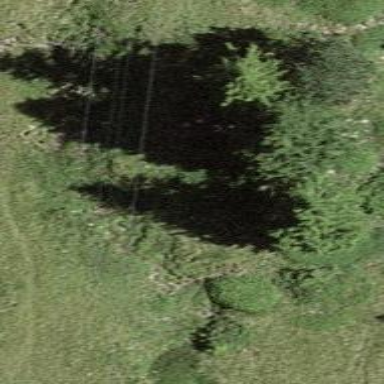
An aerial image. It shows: Forest area.